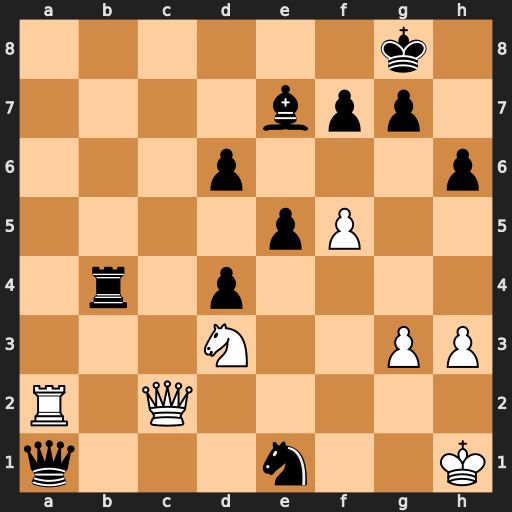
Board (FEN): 6k1/4bpp1/3p3p/4pP2/1r1p4/3N2PP/R1Q5/q3n2K
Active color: w
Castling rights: -
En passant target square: -
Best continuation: Qc8+ Kh7 Rxa1